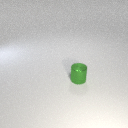
small green metal cylinder